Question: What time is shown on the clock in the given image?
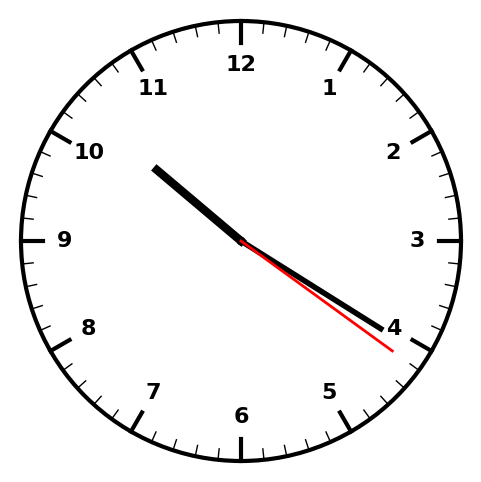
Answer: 10:20:21